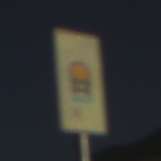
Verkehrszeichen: FahrzeugeMitWassergefaehrdenderLadungOhnePfeilsymbol
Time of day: SunriseSunset
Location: Outdoor (Nature)
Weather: Clear
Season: NotSpecified
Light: Natural